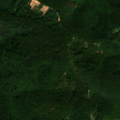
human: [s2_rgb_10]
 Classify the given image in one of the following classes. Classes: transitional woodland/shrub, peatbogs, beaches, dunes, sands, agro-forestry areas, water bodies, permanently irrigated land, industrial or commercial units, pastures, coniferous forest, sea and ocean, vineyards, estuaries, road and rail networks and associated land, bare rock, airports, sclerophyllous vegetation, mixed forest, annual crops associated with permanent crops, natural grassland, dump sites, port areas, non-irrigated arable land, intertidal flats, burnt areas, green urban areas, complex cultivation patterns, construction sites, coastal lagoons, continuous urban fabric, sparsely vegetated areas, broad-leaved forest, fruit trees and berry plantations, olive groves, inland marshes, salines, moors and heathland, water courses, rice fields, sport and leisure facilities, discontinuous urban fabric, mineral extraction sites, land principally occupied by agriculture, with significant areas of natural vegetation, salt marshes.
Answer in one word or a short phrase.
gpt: broad-leaved forest